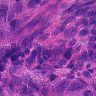
Metastatic tissue present: yes